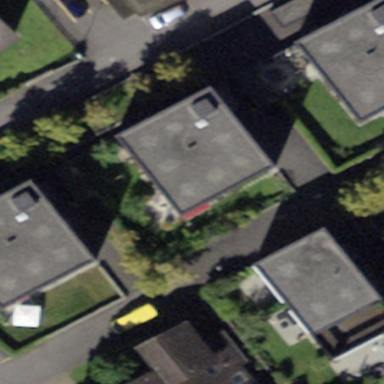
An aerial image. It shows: Simple and straightforward house.